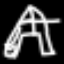
Label: The Eiffel Tower